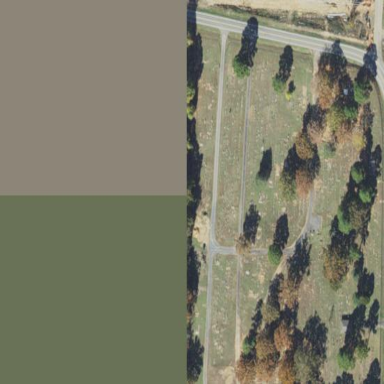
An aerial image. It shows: Cemetery or graveyard.